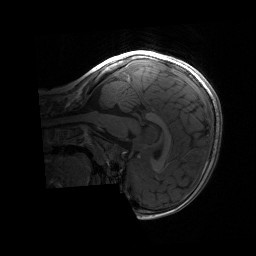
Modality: T1w
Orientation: sagittal
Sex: male
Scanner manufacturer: siemens
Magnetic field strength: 3 T
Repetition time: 1.9 s
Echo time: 0.00243 s